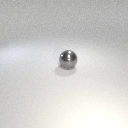
large gray metal sphere